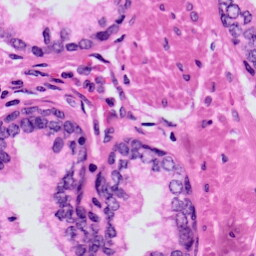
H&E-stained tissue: Prostate